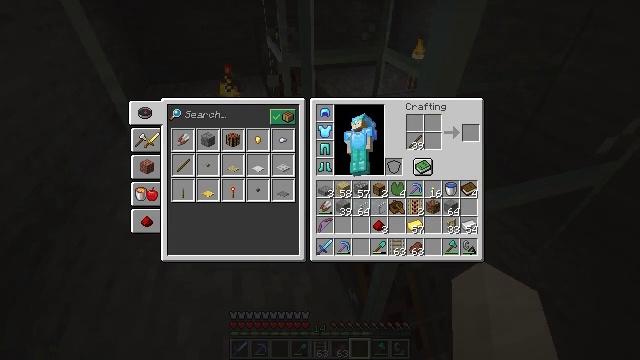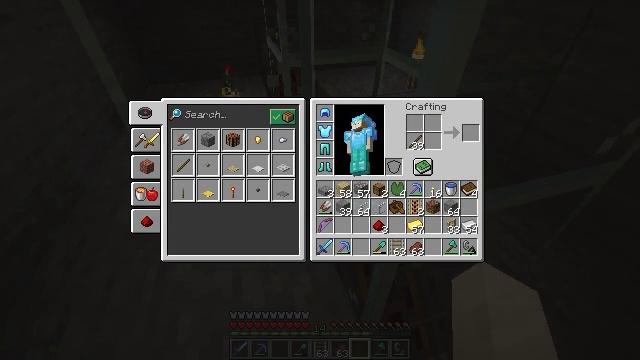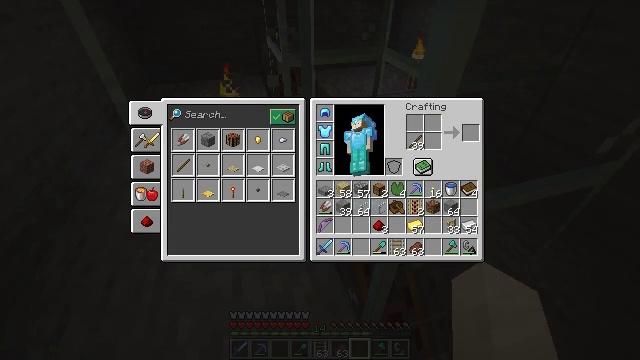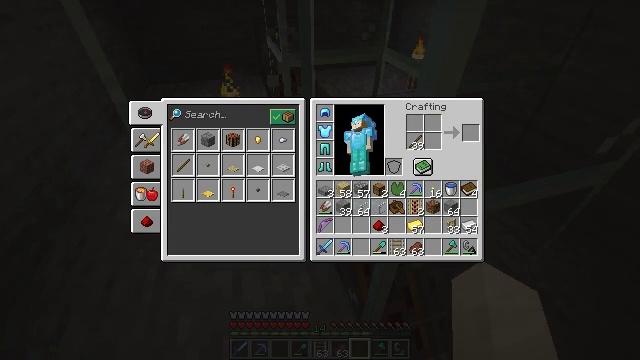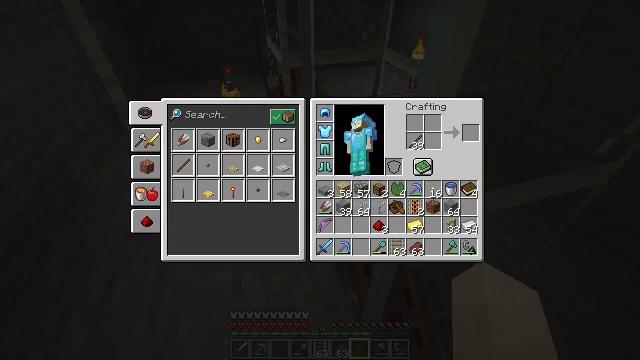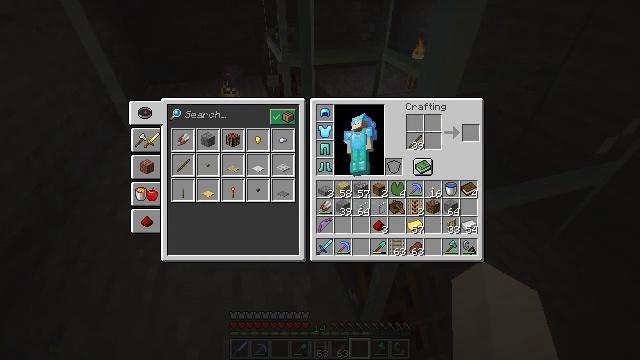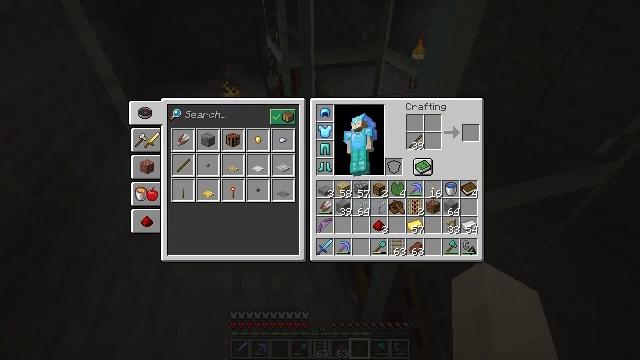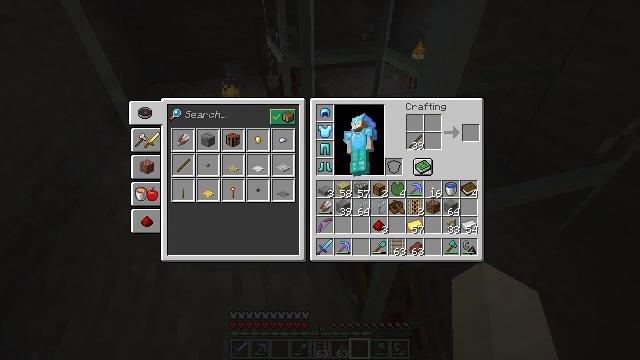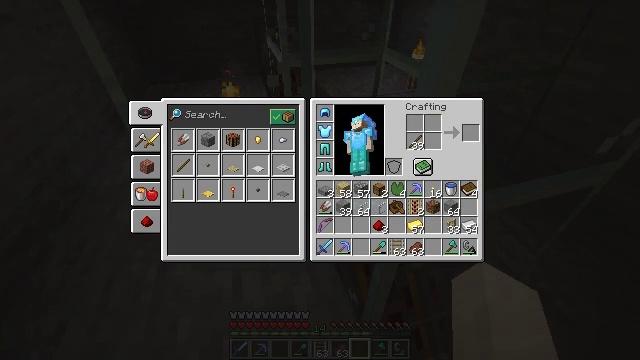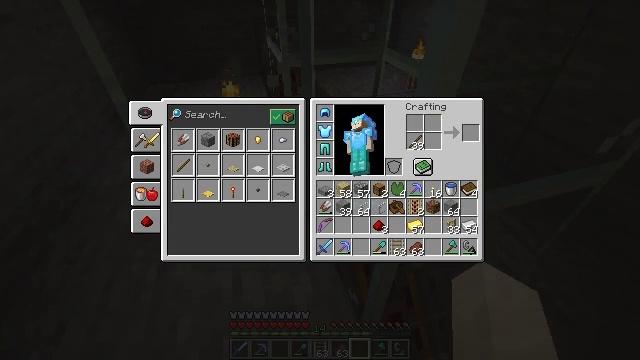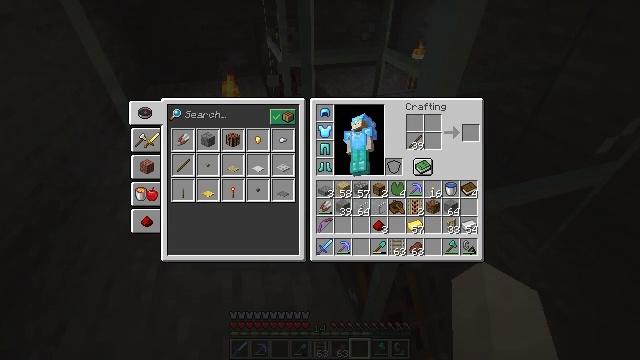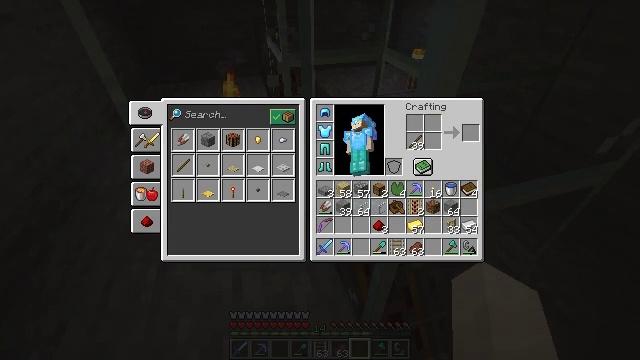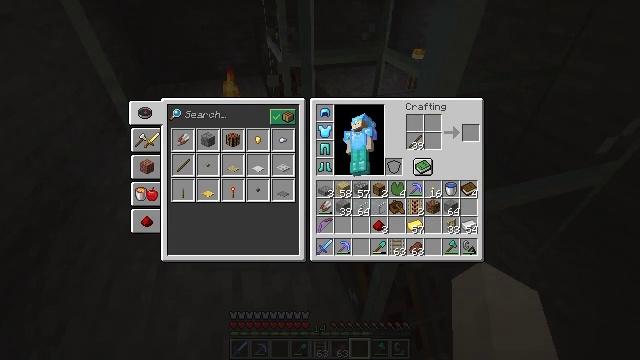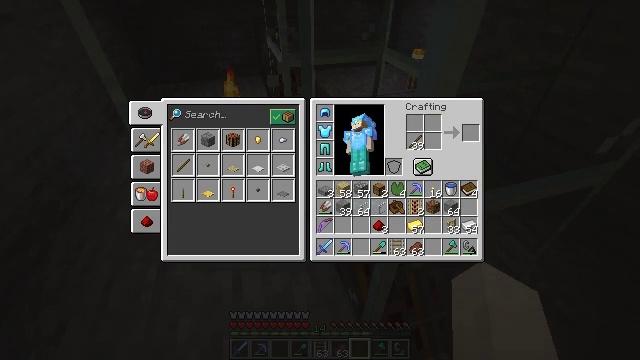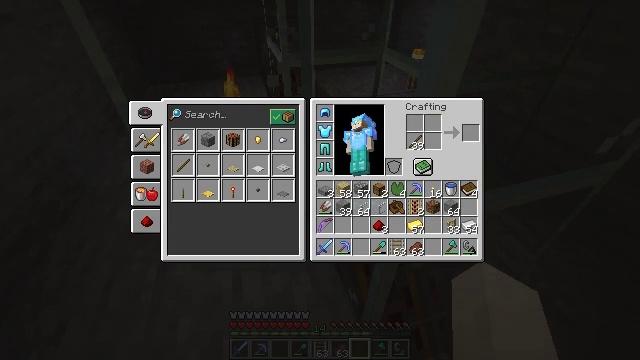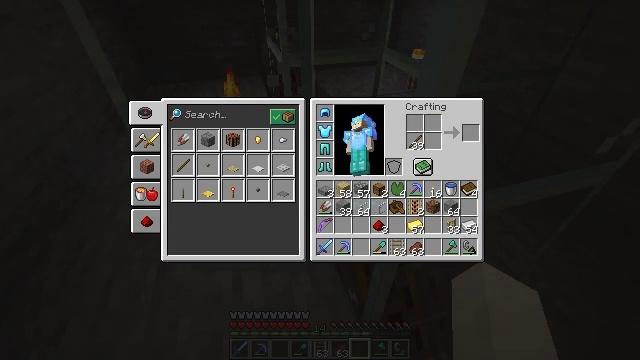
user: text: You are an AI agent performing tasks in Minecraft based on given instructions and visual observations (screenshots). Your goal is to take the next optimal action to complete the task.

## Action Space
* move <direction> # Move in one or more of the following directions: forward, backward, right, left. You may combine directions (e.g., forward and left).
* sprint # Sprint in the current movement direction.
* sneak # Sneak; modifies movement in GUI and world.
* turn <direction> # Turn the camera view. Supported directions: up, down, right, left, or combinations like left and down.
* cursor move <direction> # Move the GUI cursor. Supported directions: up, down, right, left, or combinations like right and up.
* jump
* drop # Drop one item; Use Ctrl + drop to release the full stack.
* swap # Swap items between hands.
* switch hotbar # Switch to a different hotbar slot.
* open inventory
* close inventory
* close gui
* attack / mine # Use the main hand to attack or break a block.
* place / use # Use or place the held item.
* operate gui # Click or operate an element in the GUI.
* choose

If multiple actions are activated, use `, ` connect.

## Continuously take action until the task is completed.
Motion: motion action
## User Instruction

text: Make a lever in the crafting table.
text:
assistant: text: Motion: no_op
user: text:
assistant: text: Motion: no_op
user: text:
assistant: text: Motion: no_op
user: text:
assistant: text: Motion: no_op
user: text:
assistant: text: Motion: no_op
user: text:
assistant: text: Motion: no_op
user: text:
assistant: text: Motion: no_op
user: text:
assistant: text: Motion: no_op
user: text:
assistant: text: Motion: no_op
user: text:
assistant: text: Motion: no_op
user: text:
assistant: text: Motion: no_op
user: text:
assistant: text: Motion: no_op
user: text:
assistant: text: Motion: no_op
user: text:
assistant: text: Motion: no_op
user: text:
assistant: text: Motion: no_op
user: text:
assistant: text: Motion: no_op
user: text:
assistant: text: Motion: no_op
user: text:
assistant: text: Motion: no_op
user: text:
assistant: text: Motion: no_op
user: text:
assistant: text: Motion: no_op
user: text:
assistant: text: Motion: no_op
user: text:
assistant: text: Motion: no_op
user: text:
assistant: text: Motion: no_op
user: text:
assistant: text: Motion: no_op
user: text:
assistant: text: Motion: no_op
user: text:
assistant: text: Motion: no_op
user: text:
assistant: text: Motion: no_op
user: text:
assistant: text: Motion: no_op
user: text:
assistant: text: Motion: no_op
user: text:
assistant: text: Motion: no_op